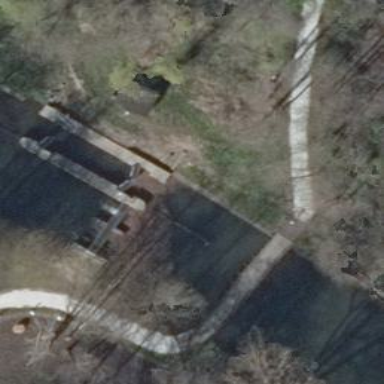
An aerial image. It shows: Lock gate on waterway.